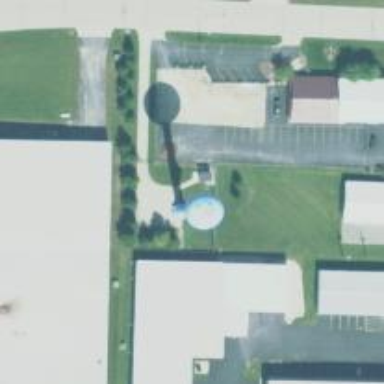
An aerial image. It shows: Water tower that is man-made.